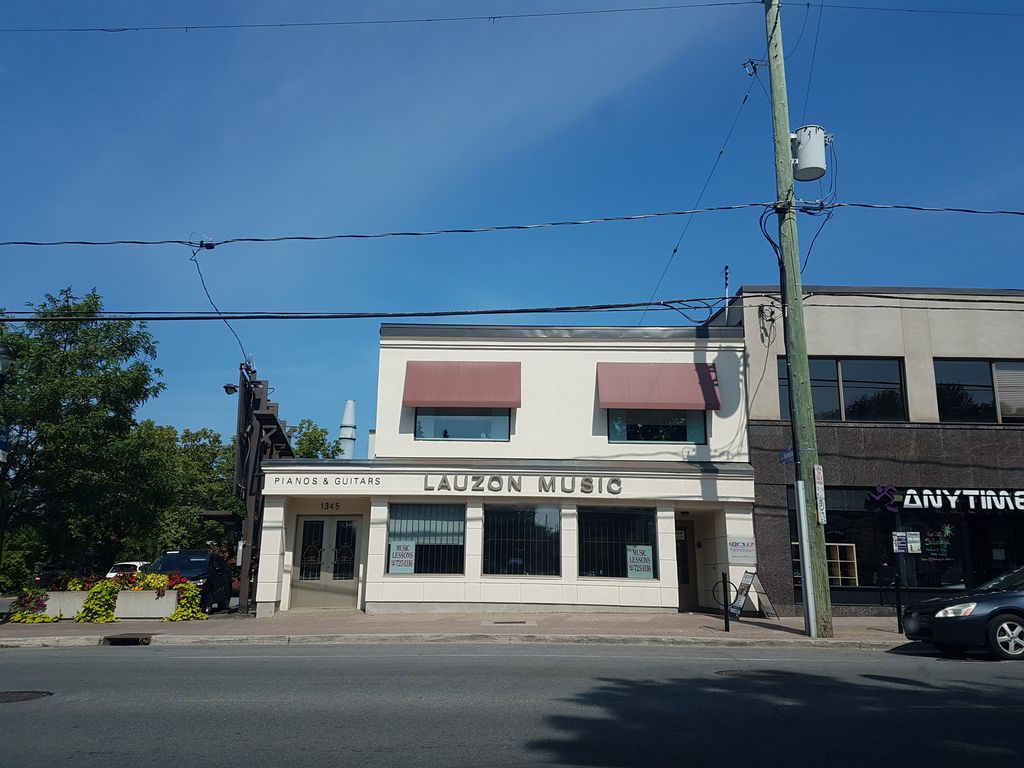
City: ottawa-gatineau